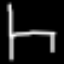
Label: chair